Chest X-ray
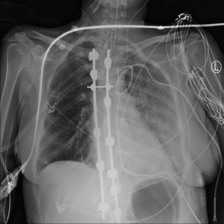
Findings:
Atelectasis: negative
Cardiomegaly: negative
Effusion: positive
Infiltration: negative
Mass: negative
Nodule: negative
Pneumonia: negative
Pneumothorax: negative
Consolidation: negative
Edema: negative
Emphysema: negative
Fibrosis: negative
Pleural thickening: negative
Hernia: negative